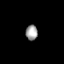
Tissue: prostate
Cell type: T cells
Senescence score: 0.3171
Nuclear area (px): 177
Mean DAPI intensity: 159.774